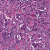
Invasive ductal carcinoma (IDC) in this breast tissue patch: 1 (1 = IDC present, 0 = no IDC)